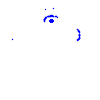
Particle: kaon